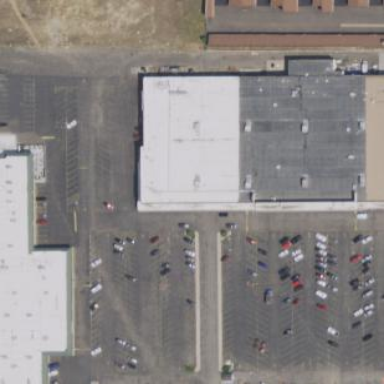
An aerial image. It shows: Retail building.